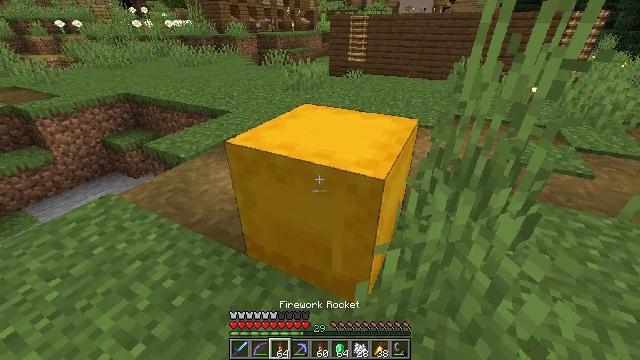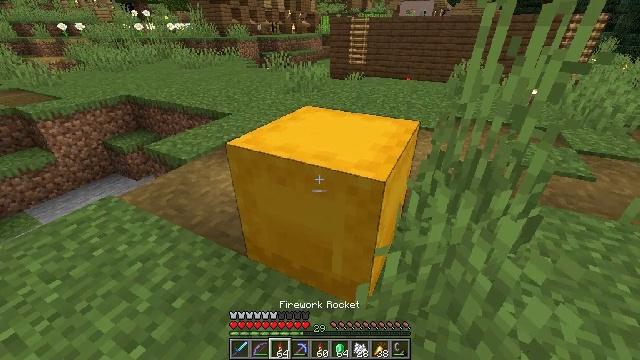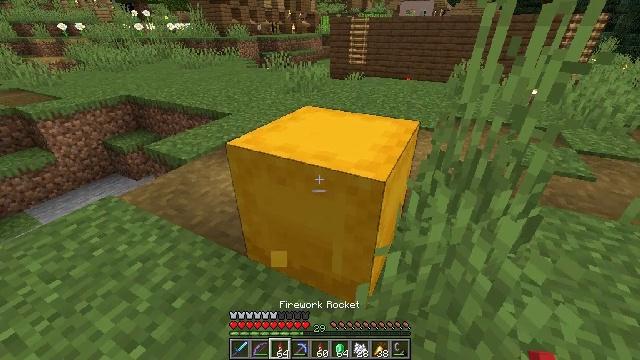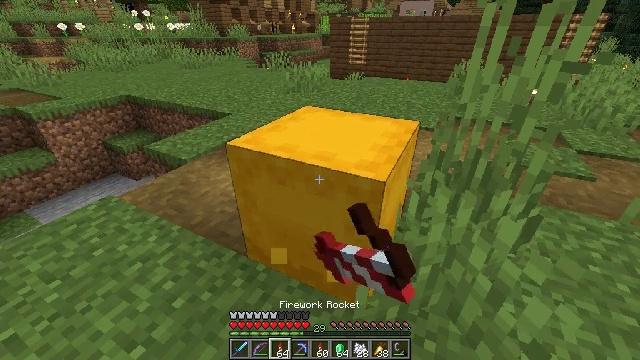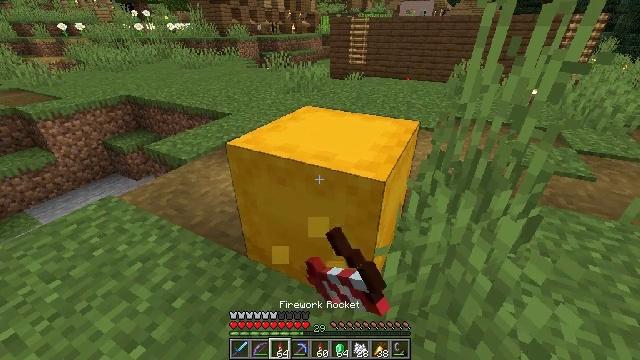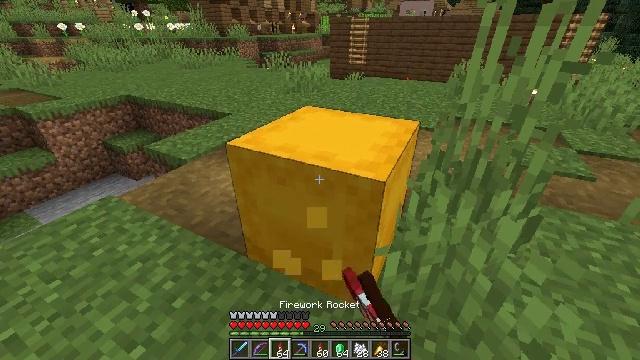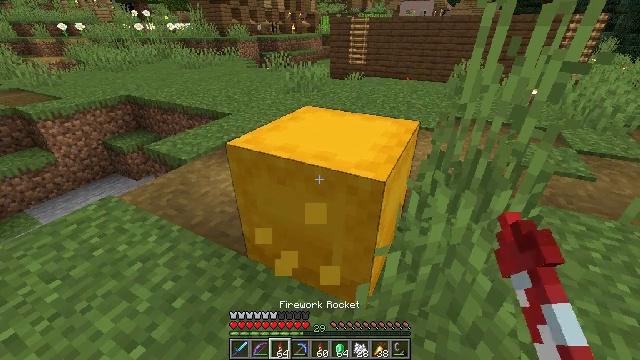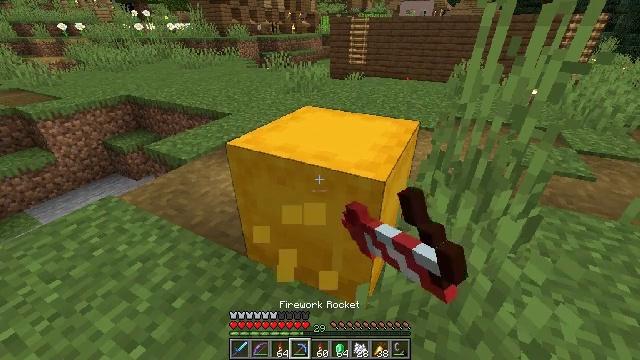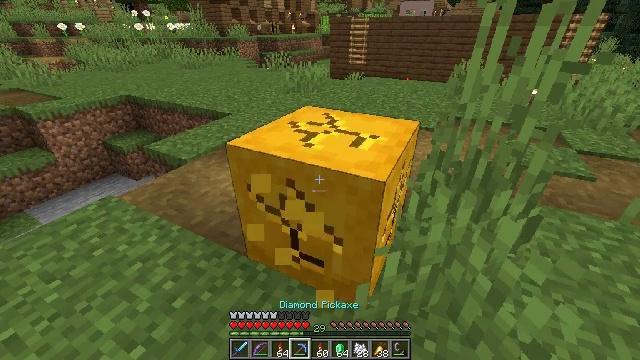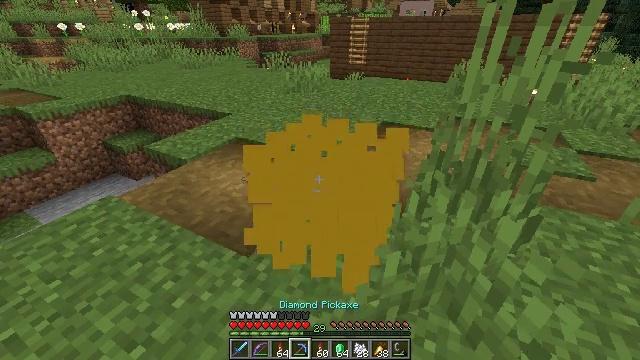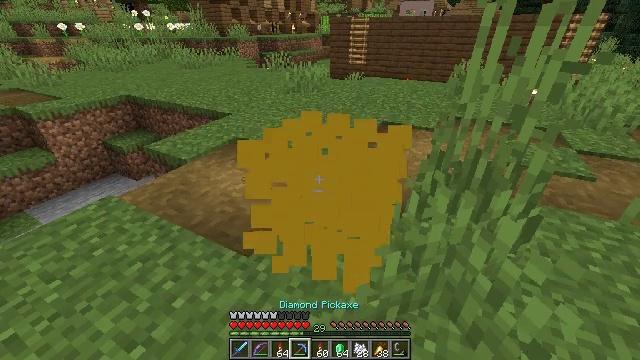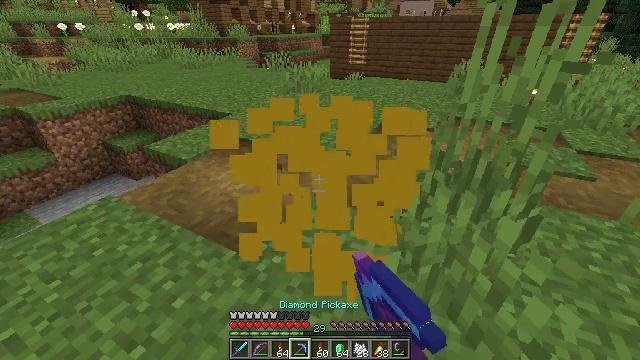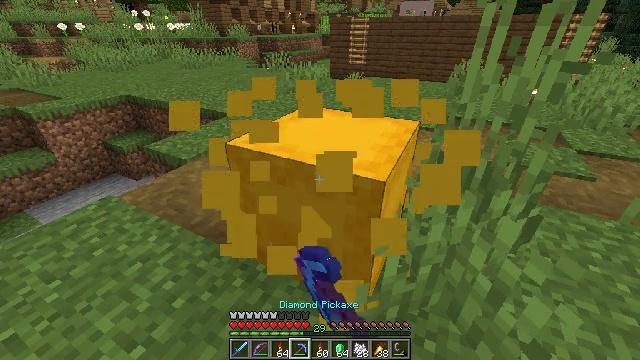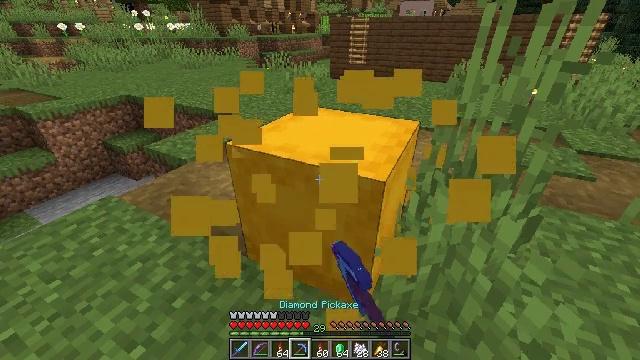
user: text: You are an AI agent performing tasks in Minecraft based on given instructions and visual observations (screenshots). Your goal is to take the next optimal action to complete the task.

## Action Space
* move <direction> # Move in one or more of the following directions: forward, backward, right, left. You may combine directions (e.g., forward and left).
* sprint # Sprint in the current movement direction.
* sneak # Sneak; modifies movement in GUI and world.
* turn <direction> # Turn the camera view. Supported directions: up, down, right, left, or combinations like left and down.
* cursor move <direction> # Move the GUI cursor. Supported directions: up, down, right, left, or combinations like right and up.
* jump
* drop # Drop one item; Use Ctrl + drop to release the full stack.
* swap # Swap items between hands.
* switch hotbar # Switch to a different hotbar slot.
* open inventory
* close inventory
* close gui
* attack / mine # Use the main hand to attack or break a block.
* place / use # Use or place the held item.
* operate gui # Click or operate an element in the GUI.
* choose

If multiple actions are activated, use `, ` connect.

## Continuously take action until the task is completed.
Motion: motion action
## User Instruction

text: Break the yellow shulker box to collect it.
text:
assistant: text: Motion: switch to hotbar 3
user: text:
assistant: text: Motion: attack / mine
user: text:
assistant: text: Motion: attack / mine
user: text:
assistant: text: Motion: attack / mine
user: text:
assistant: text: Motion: attack / mine
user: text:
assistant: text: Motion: attack / mine
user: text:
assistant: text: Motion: attack / mine, switch to hotbar 4
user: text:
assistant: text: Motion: attack / mine, switch to hotbar 4
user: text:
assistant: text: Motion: attack / mine, switch to hotbar 4
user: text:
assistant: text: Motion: attack / mine, switch to hotbar 4
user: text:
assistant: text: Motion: attack / mine
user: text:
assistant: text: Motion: attack / mine
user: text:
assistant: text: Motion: attack / mine
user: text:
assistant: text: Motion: attack / mine